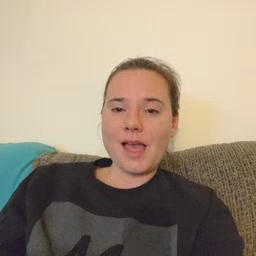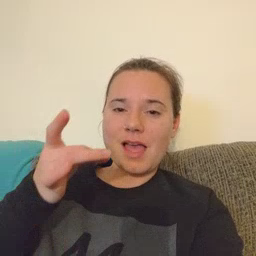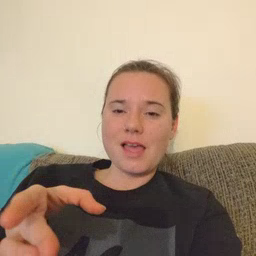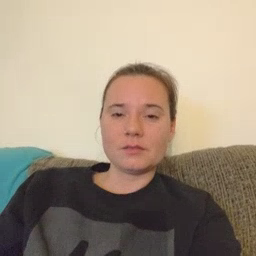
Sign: hate